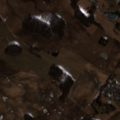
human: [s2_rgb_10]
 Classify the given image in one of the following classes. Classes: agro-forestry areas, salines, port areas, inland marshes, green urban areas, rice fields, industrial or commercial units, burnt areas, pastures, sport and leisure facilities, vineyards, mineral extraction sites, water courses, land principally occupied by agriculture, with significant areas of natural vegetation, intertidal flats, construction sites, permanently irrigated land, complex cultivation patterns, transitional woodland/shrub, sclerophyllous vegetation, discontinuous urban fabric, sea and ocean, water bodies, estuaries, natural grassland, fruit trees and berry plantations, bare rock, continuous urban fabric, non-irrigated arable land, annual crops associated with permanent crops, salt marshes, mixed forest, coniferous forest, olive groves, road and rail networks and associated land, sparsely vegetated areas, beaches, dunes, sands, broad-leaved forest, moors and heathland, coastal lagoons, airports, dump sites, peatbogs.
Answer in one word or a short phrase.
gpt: non-irrigated arable land, complex cultivation patterns, land principally occupied by agriculture, with significant areas of natural vegetation, broad-leaved forest